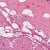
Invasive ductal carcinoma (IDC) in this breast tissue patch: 0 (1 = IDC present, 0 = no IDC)